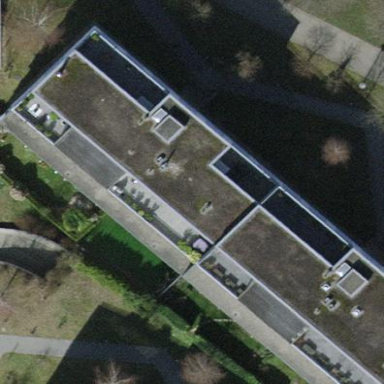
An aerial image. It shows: Image showing building with apartments.